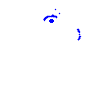
Particle: electron